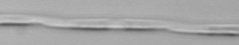
Label: Pseudo-nitzschia